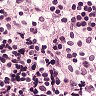
Metastatic tissue present: no